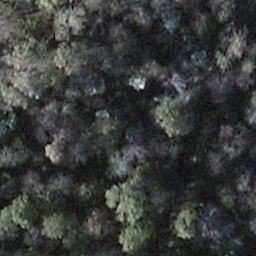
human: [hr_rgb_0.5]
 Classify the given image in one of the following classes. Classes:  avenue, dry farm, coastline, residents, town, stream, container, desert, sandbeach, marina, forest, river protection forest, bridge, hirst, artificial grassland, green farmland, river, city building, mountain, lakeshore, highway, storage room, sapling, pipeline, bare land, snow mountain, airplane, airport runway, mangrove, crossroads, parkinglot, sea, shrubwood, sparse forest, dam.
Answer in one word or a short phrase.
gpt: shrubwood